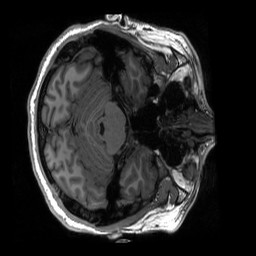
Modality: T1w
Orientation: axial
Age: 20
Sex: male
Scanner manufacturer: siemens
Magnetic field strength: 3 T
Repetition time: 2.53 s
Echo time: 0.0033 s